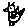
Label: bird